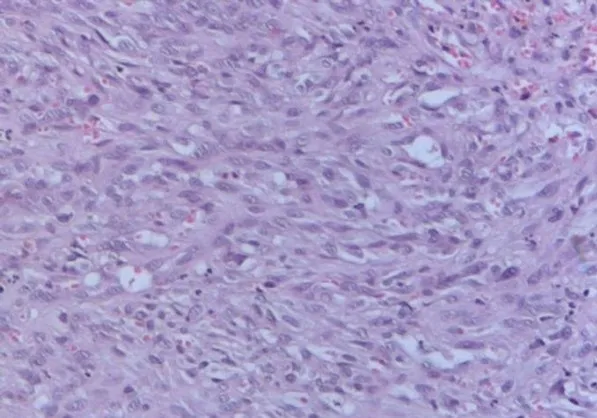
On the solid areas of the tumor we observed elongated atypical cells with fusiform nuclei between vascular areas.
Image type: pathology (h&e)